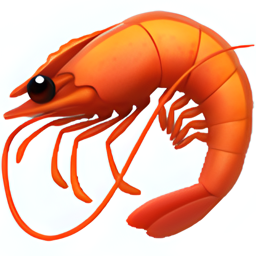
Name: shrimp
Emoji: 🦐
Group: Food & Drink
Sub-group: food-marine